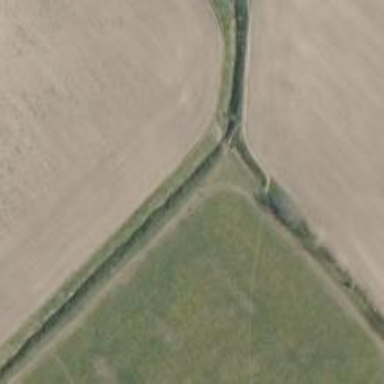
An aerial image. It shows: Path.